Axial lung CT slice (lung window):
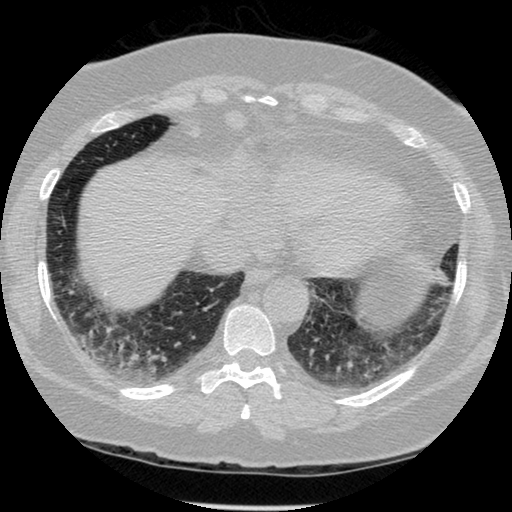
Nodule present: no